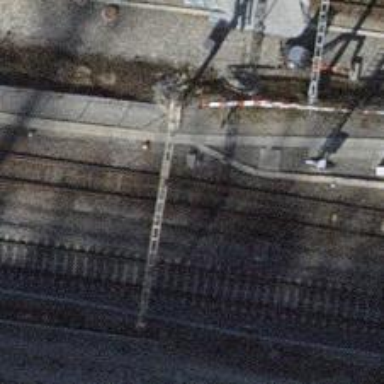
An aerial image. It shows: Railway switch.